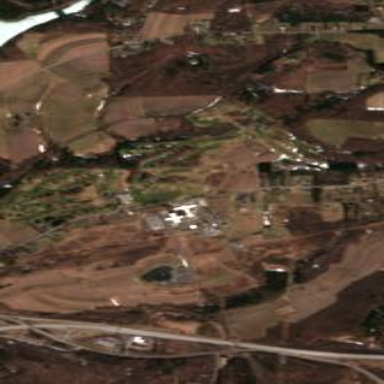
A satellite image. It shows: Golf course.